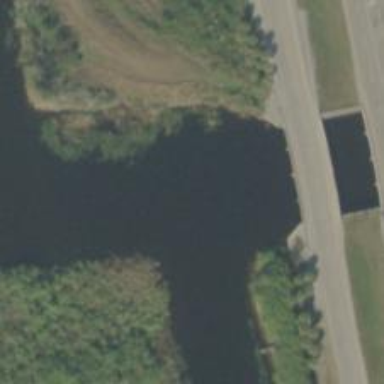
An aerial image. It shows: Canal.